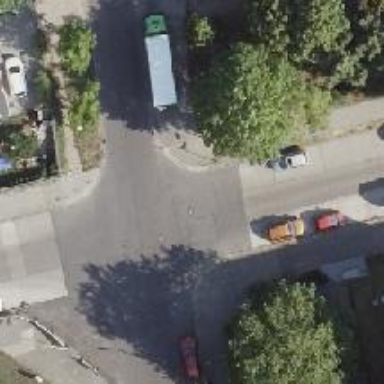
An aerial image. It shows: Residential road with asphalt surface and sidewalks on both sides. The parking lanes are oriented parallel to the road.